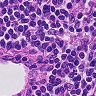
Metastatic tissue present: no